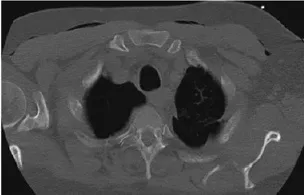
Corresponding sections after 48 hours of NPWT (c, d, respectively) demonstrate near-complete resolution of SE.
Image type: radiology (ct)